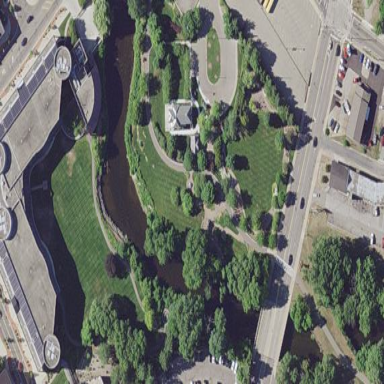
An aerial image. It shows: Park.